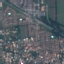
Land use / land cover: Residential